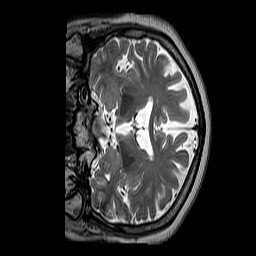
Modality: T2w
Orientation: coronal
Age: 72
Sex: female
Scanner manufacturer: siemens
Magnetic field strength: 3 T
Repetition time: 3.2 s
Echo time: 0.212 s